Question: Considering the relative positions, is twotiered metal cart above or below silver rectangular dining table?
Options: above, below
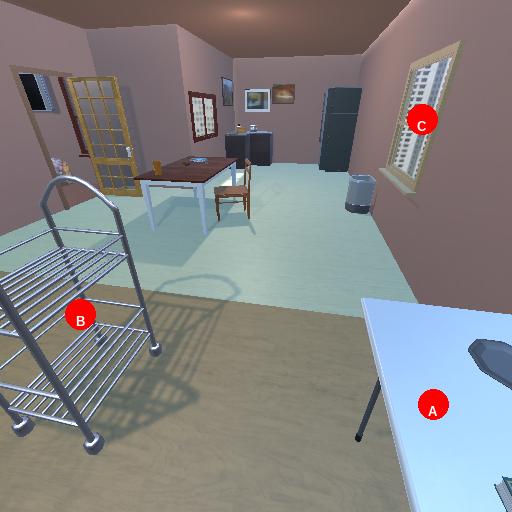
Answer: above